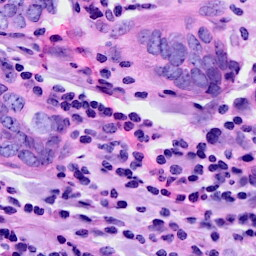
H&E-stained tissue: Breast